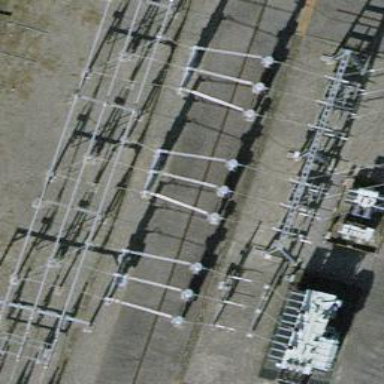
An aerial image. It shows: Bay for power lines.